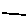
Label: line